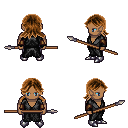
a pixel art fantasy rpg character, male body template, human, dark skin, gray robe, metal pants, brown loose hair, leather bracers, metal boots, spear, four views (front, back, left, right), 2x2 character sprite sheet, small pixel art, hard edges, no anti-aliasing